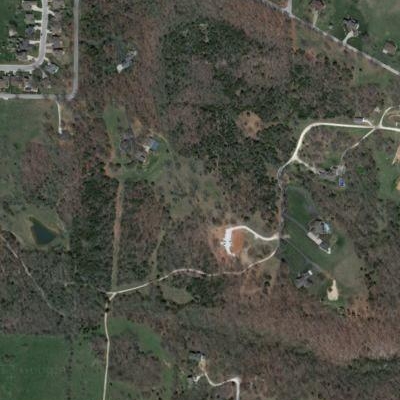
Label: eForest